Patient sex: M
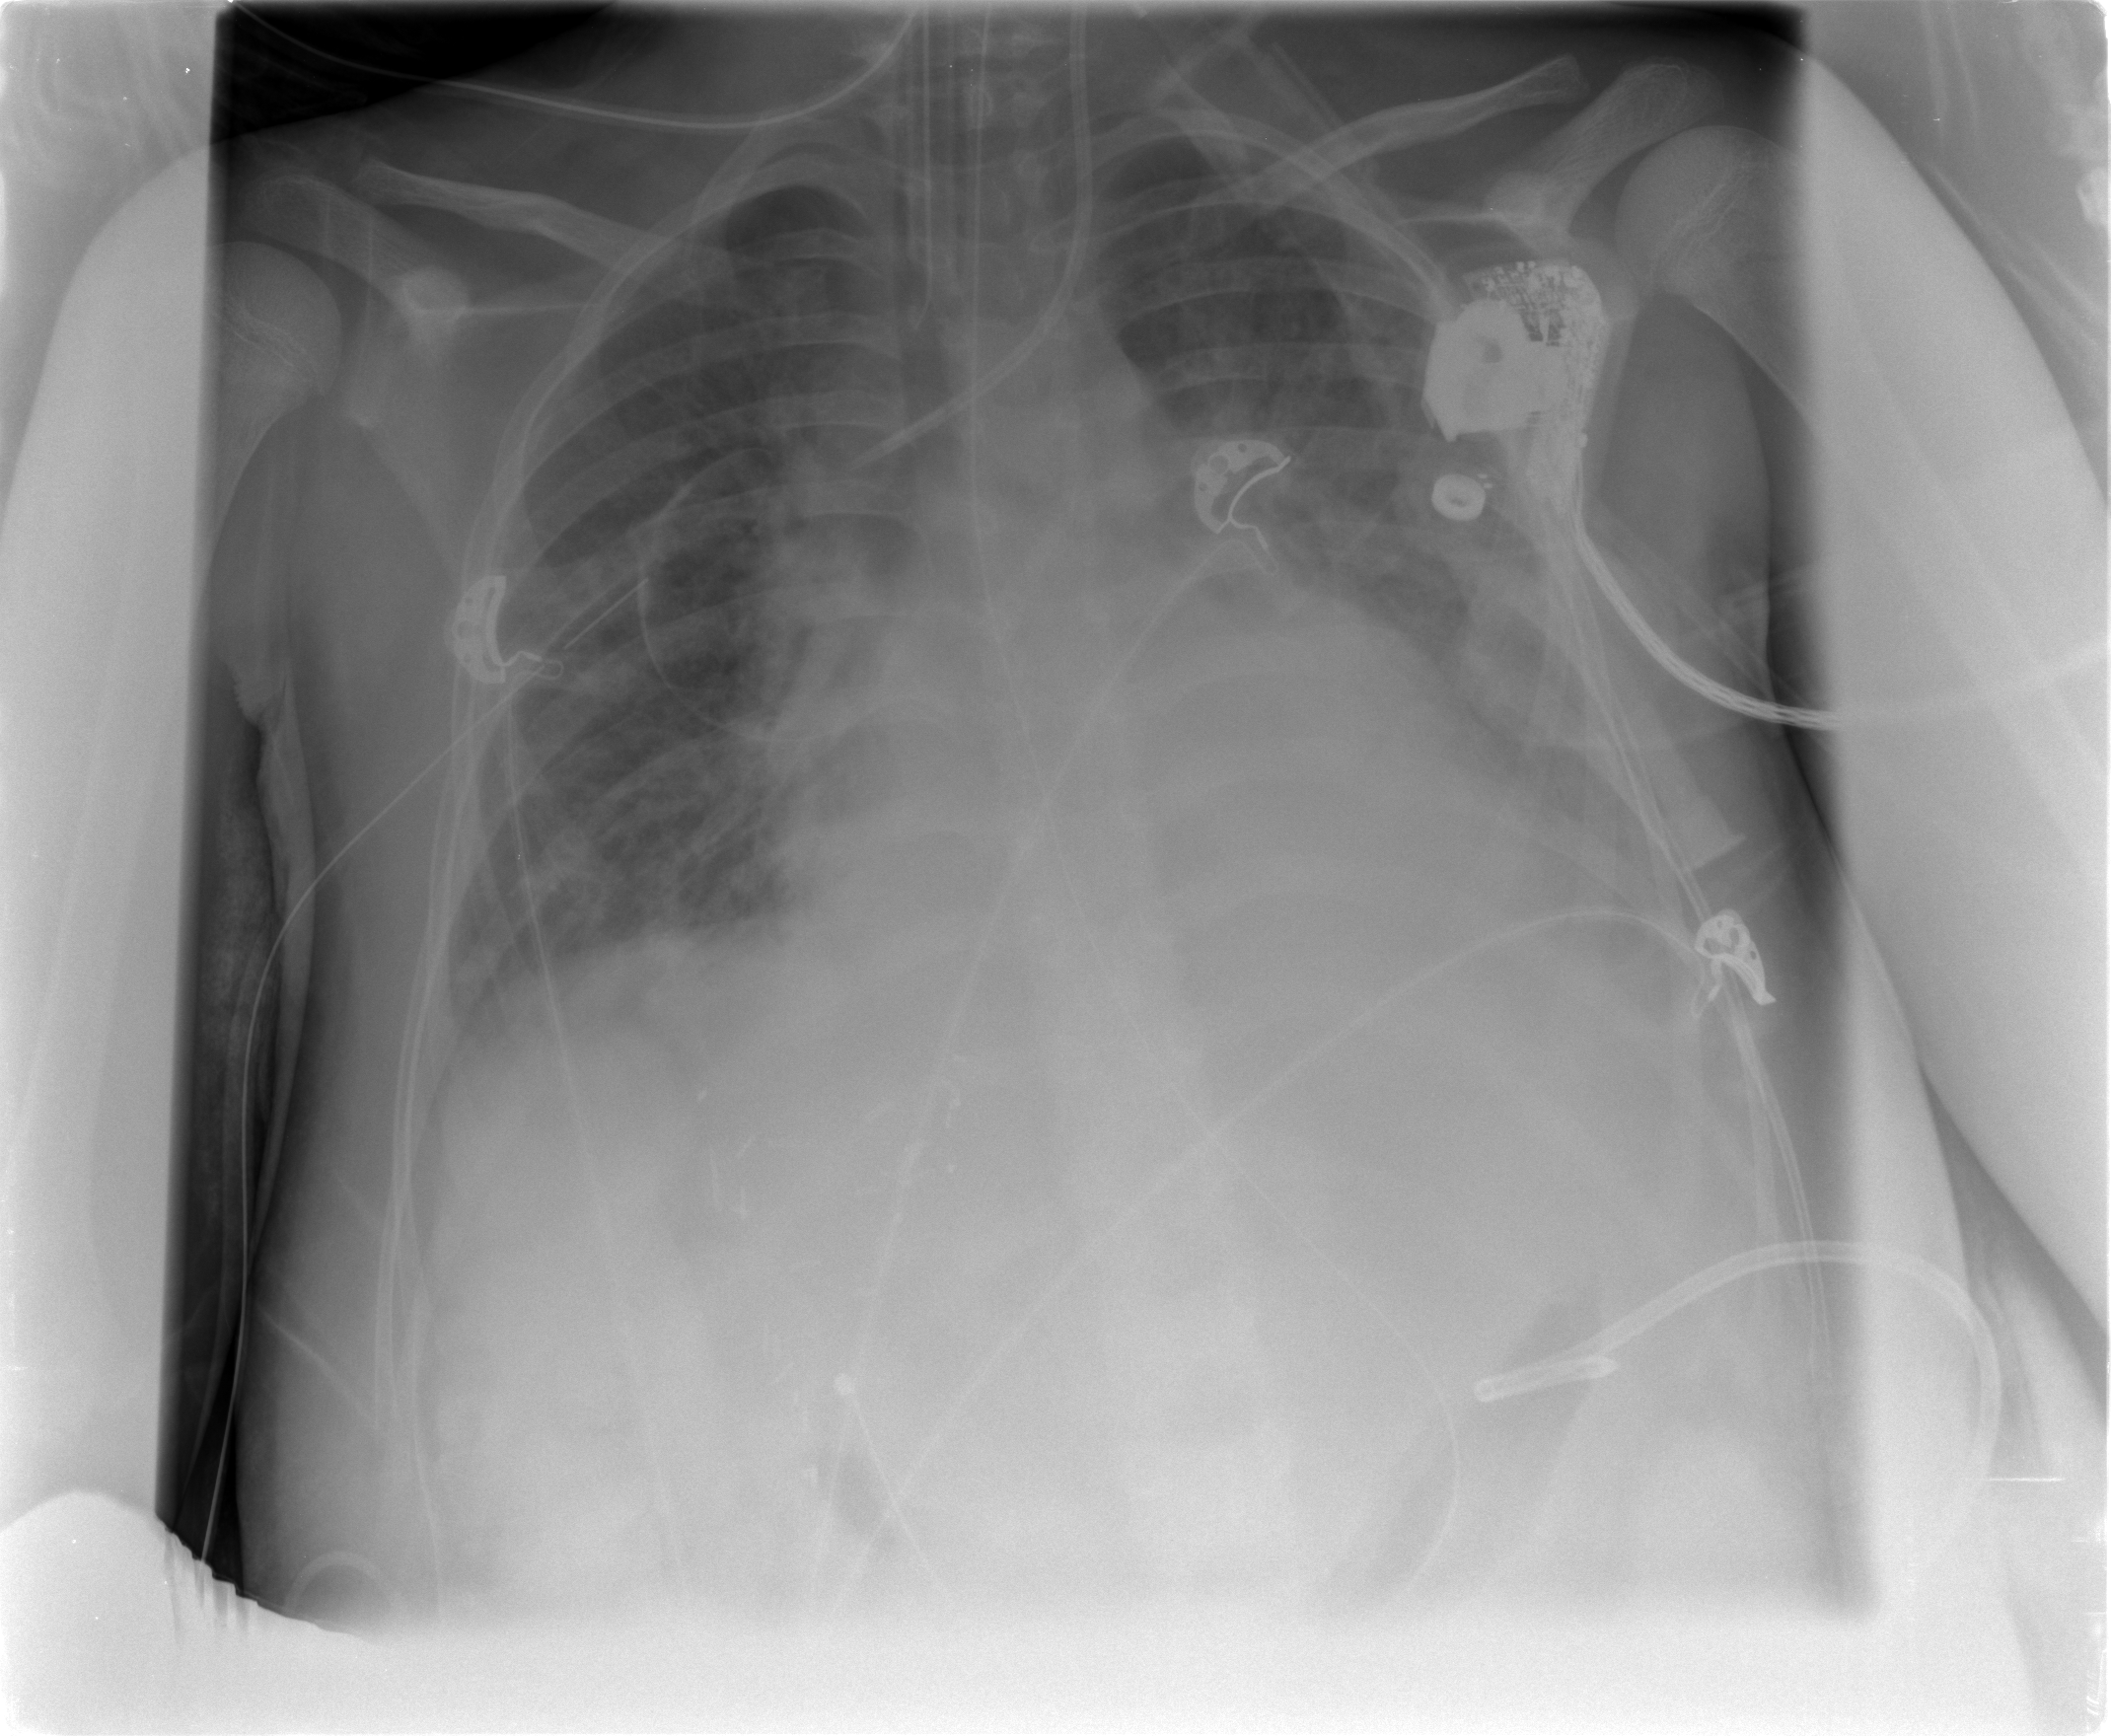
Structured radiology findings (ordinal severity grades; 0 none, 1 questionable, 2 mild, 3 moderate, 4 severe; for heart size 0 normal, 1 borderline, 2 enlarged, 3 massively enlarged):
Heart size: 1
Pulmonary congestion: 2
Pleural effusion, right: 1
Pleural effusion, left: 2
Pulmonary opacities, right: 3
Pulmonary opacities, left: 3
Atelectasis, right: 2
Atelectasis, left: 2